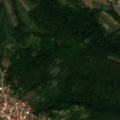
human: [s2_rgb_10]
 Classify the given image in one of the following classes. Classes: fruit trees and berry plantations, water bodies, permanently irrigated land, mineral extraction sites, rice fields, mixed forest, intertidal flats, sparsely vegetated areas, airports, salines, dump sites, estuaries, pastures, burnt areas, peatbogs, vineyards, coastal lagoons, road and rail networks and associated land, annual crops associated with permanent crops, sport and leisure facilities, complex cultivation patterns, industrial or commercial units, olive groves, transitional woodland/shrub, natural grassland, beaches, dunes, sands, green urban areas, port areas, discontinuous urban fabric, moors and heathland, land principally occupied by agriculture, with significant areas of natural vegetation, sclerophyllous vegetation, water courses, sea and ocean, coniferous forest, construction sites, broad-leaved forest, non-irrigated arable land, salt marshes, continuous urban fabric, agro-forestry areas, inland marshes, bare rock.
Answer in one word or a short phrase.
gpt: discontinuous urban fabric, complex cultivation patterns, land principally occupied by agriculture, with significant areas of natural vegetation, broad-leaved forest